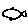
Label: fish